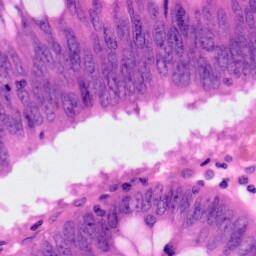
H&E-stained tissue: Colon